Field crop: maize
Growth stage: 2
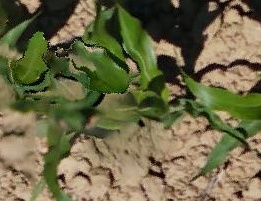
Species: maize